Question: Is it possible to change the answer to this once the region has been created?

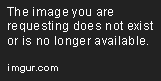
Answer: Yes, and you will have to re-register a new form region if you have any.
'''
reg.Create(HKEY_CURRENT_USER, _T("Software\Microsoft\Office\Outlook\FormRegions"))
'''
for an example.